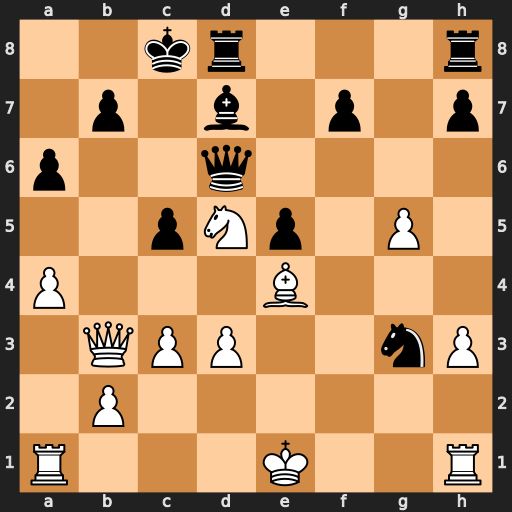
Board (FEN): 2kr3r/1p1b1p1p/p2q4/2pNp1P1/P3B3/1QPP2nP/1P6/R3K2R
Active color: w
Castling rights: KQ
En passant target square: -
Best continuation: Ne7+ Qxe7 Qxb7#